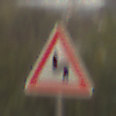
Verkehrszeichen: DoppelkurveZunaechstLinks
Umgebung: Outdoor, Nature
Tageszeit: SunriseSunset
Wetter: PartlyCloudy
Licht: Natural
Jahreszeit: NotSpecified
Kontrast: LowContrast